Question: I am trying to use FastMM version 4.99 (according to the comment at the top of 'FastMM4.pas'). I have <URL> to use full debug mode with stack tracing, and am finding leaks when I run my .exe under the IDE debugger.

But when I try running the executable from a command prompt, or by double-clicking in Windows Explorer, I get no leaks reported. The UnicodeString leaks might be bogus, but I know for sure that the TIniFile leaks are real. How can I make FastMM report/log leaks when not using the debugger?
UPDATE: This project also uses madExcept 3.0n: the .dpr file does have FastMM4 as the first item in its uses clause. Is anything else needed to make these two coexist?
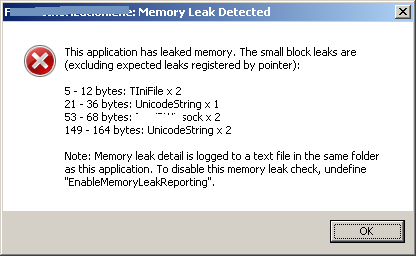
Answer: You haven't properly configured 'FastMM4Options.inc'. From the file distributed with version 4.97, it's around line 405:
'''
{Set this option to require the presence of the Delphi IDE to report memory
leaks. This option has no effect if the option "EnableMemoryLeakReporting"
is not also set.}
{.$define RequireIDEPresenceForLeakReporting}
'''
Make sure the '.' is in the last line (before the '$define') and rebuild your project.
@wades discovered that there's another setting, immediately below the one I mentioned, 'RequireDebuggerPresenceForLeakReporting', which defaults to being on. Disable it by adding a period right after the opening brace:
'''
{Set this option to require the program to be run inside the IDE debugger to
report memory leaks. This option has no effect if the option
"EnableMemoryLeakReporting" is not also set.}
{$define RequireDebuggerPresenceForLeakReporting}
'''
(Adding to this answer by @wades' request.)